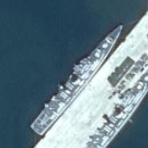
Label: cruiser